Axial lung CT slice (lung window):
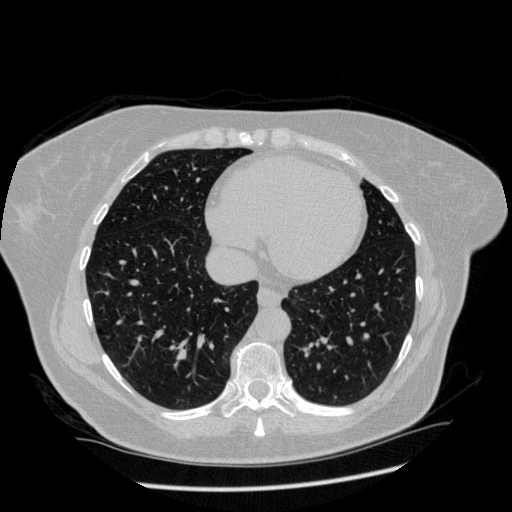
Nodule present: no